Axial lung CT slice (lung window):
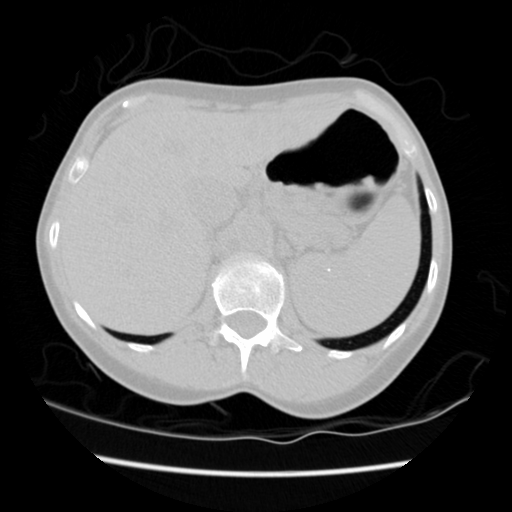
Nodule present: no